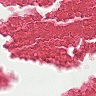
Metastatic tissue present: no